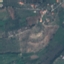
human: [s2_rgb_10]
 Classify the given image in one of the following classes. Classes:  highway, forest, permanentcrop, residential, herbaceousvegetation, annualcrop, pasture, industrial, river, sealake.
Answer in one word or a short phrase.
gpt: PermanentCrop